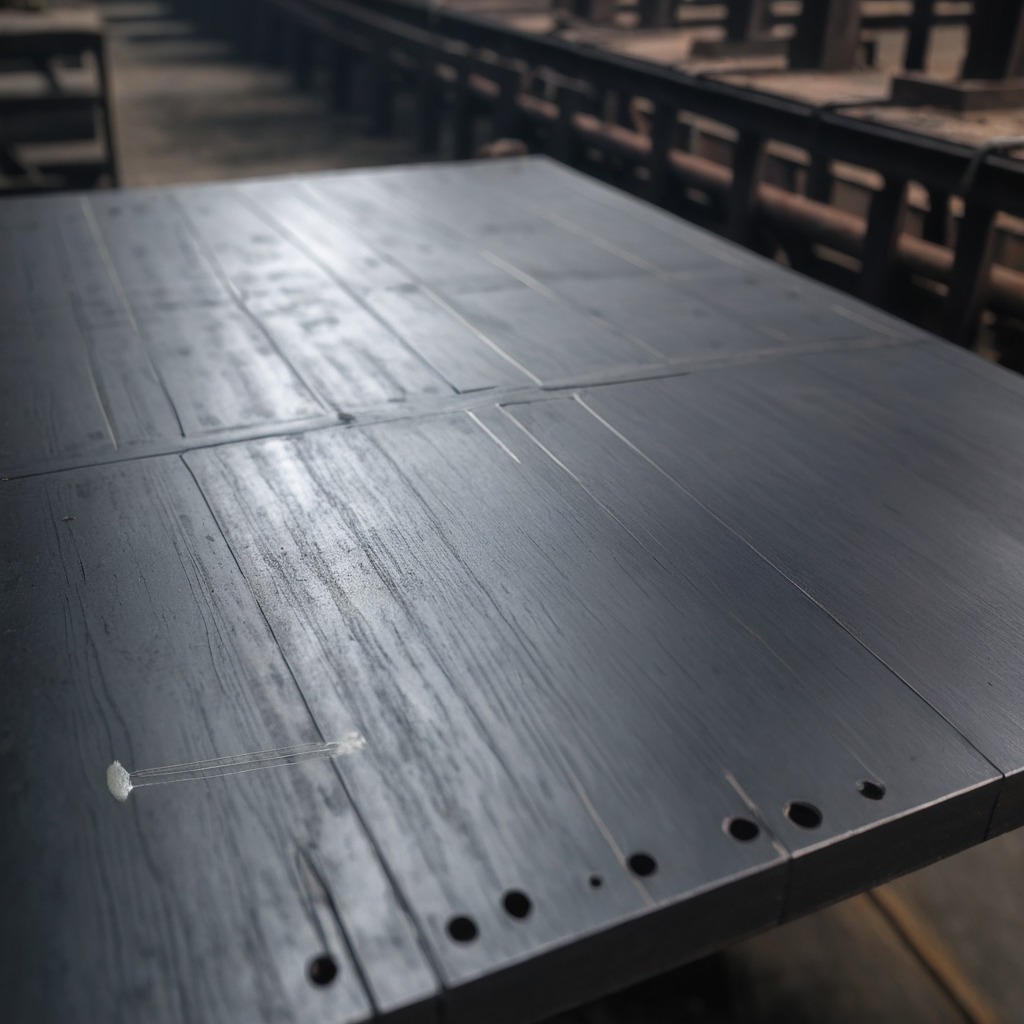
An iron nail is lying on the cold steel table in a mining workshop.